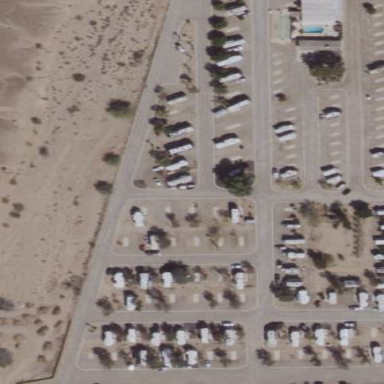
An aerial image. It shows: Caravan site with sanitary dump station.